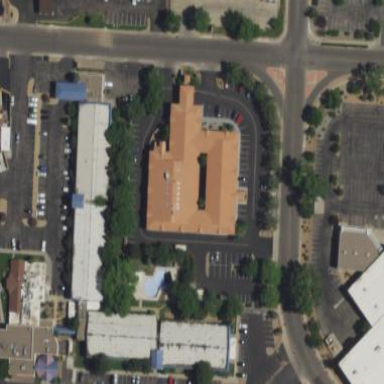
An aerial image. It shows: Hotel building.